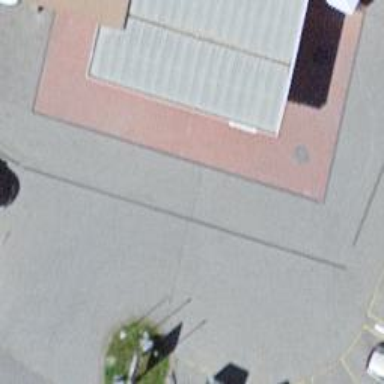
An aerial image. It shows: Fuel station.